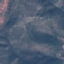
Land use / land cover: HerbaceousVegetation